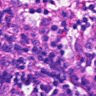
Metastatic tissue present: no